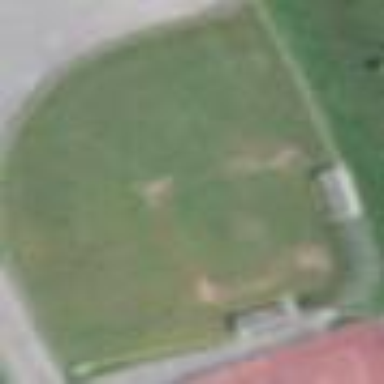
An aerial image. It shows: Baseball pitch for leisure land.